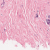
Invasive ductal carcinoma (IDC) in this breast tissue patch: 0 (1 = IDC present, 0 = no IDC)